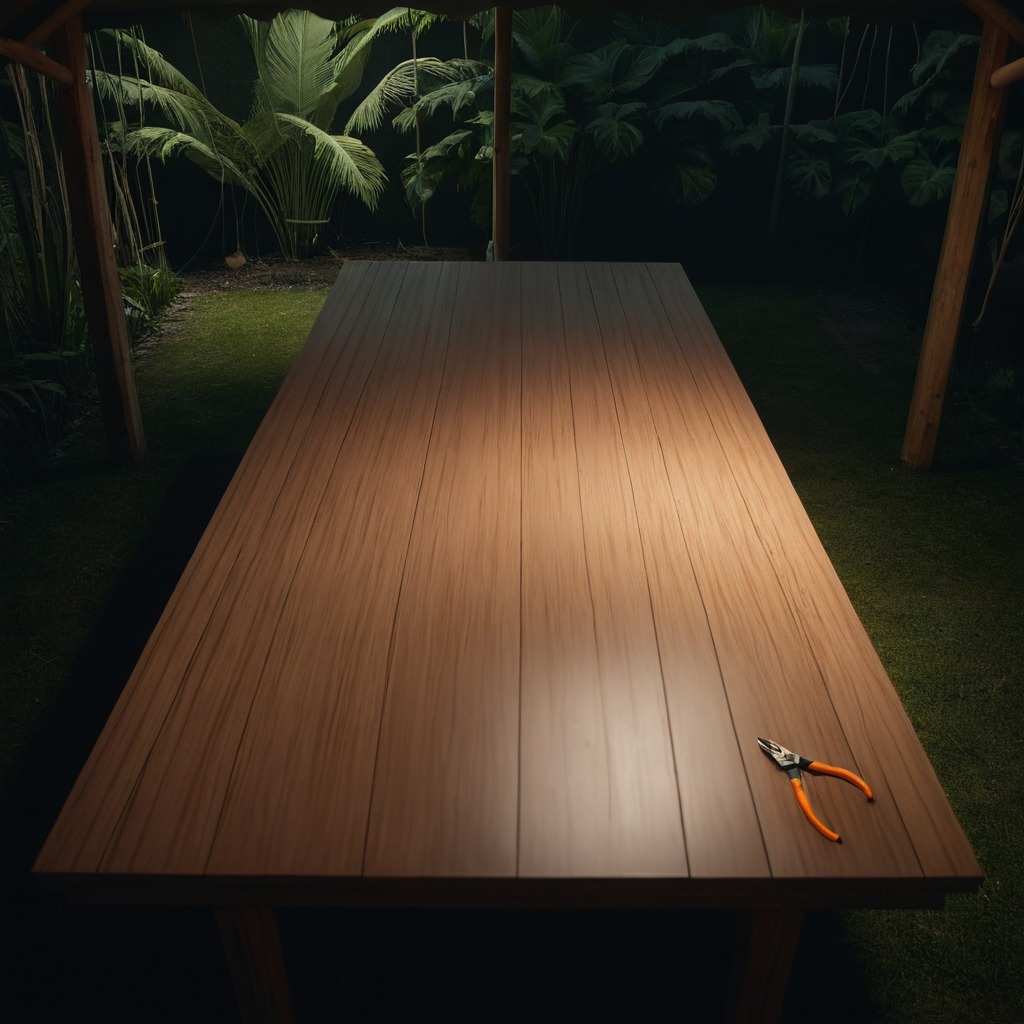
A plier is lying on the wooden table.